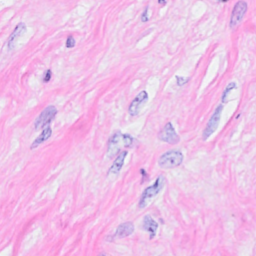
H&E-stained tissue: Breast